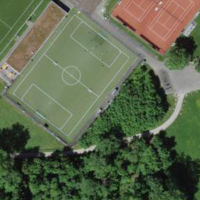
EUNIS habitat code: 53
Species observed at this site:
Lapsana communis
Cornus sanguinea
Fagus sylvatica